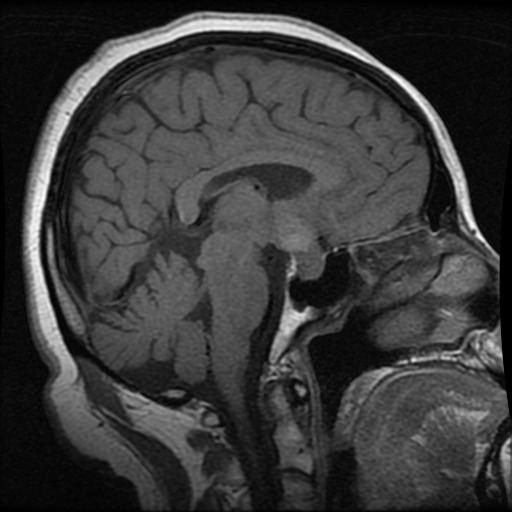
Label: pituitary